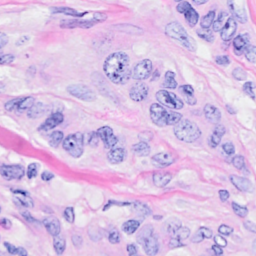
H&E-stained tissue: Breast